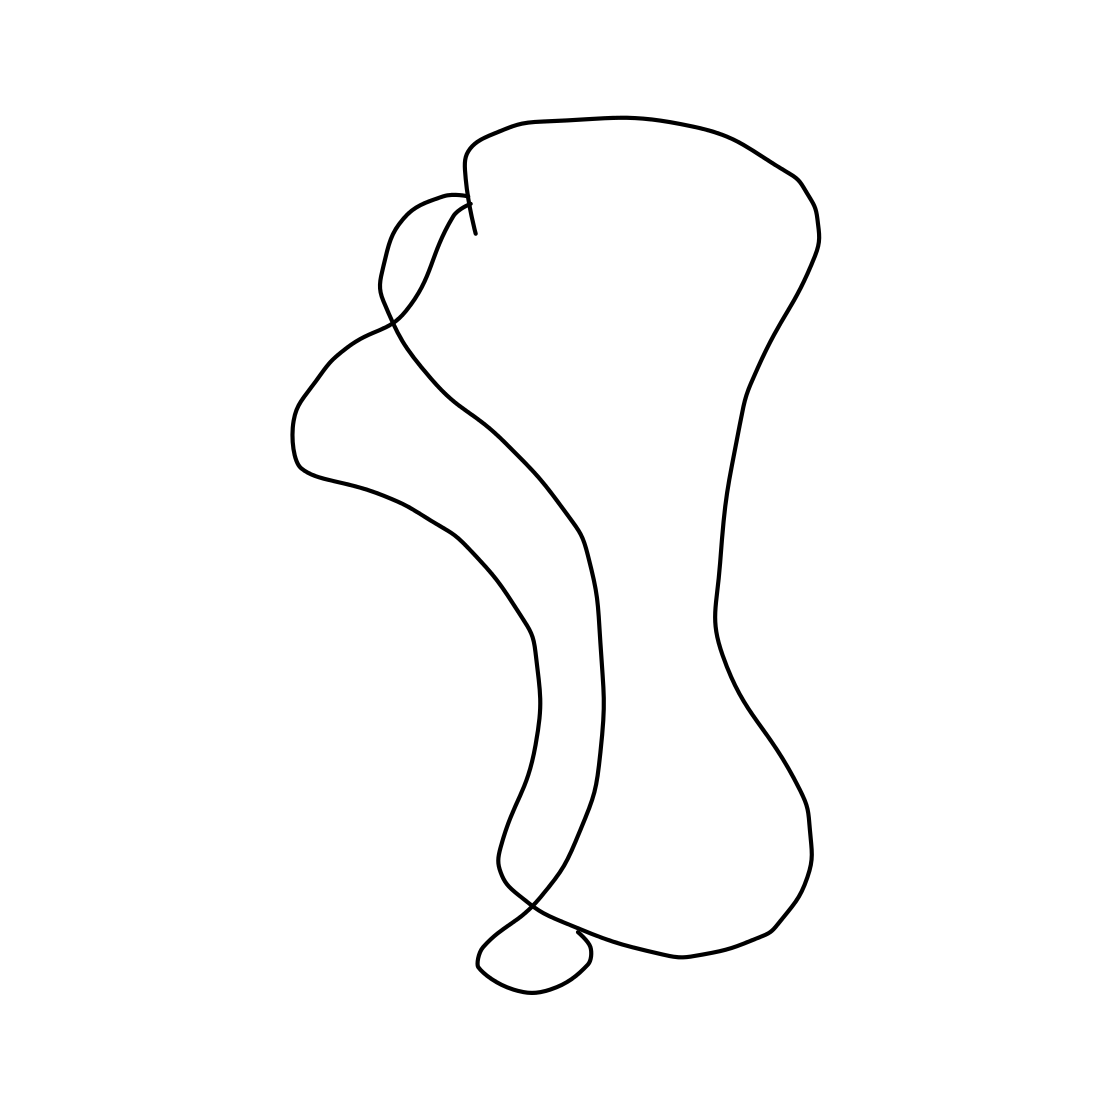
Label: ear